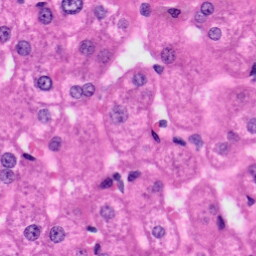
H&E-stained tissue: Liver